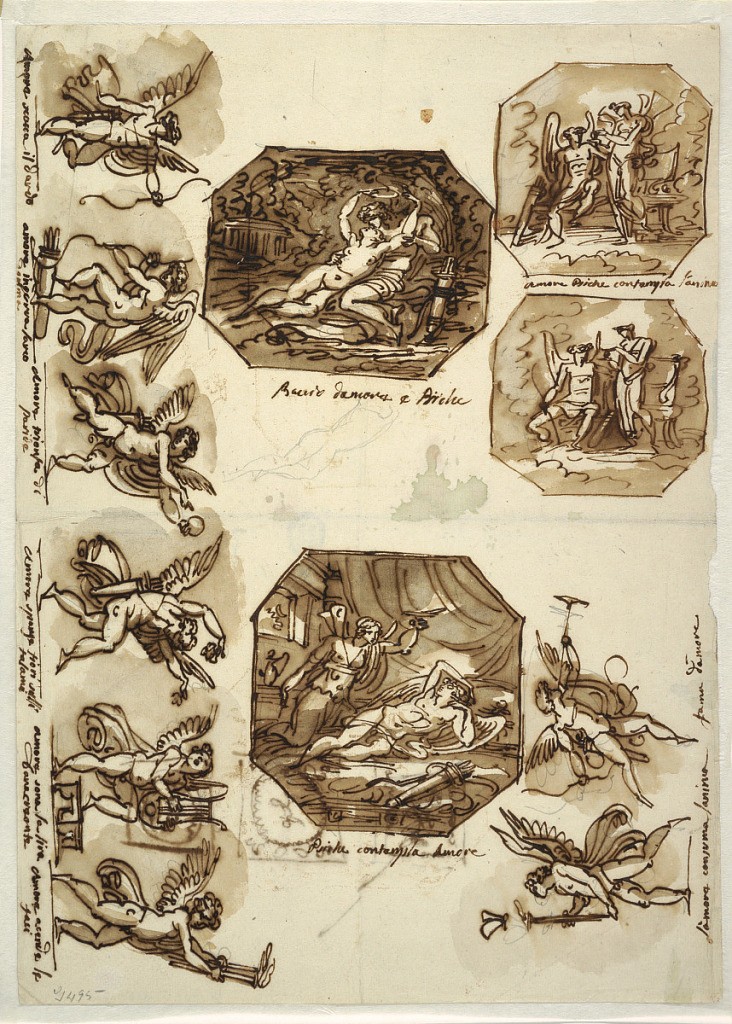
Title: Cupid and Psyche: Four Octagons and Eight Drawings of Cupid
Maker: Felice Giani, Italian, 1758–1823
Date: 1810–15
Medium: Pen and dark brown ink, brush and brown watercolor wash over traces of graphite, on laid paper
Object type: Drawing
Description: Top center: in a landscape, Psyche lies nude in the lap of seated Cupid, holding a wreath over his head. Caption: "Baccio d'amore e Psiche." Beneath: sketch for another pose of Psyche. Top right: two octagons with Psyche standing, showing butterfly incorporating soul to seated Cupid. Pose of Cupid altered in lower design in which composition more concentrated. Written between designs: "amore Psiche contempla l'anima." Bottom center: octagon, showing Psyche kneeling upon bed contemplating sleeping Cupid. She raises lamp with left hand, "Psiche contempla Amore." Bottom right horizontally, at left: Cupid running toward left; he holds lighted torch, butterfly flies over, "l'amore consuma l'anima." At right: Cupid flies toward right blowing trumpet, holding bow in right hand, "fama d'amore." Along left edge, horizontally, six representations of Cupid. First shows him standing, turned toward right after having shot arrow, "Amore scocco il dardo." Second Cupid stands turned toward left, bends bow, "amore inqurva larco/ l'anima." Third Cupid runs toward right, holding golden apple in left hand, "Amore trionfa di/ Paride." Fourth Cupid dances toward right holding flowers in both raised hands, "Amore sparge fiori sulli talami." Fifth Cupid standing playing lyre and singing, caption: "amore sona la lira/ Danacreonte." Sixth Cupid walks toward right, holding lighted torches in both hands, "Amore acende le/ faci." Reverse: in opposite direction, top left: three rough pen sketches of square panels, two of which show child in wreath. Third one with flourish in oblong frame, struck out.